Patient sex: F
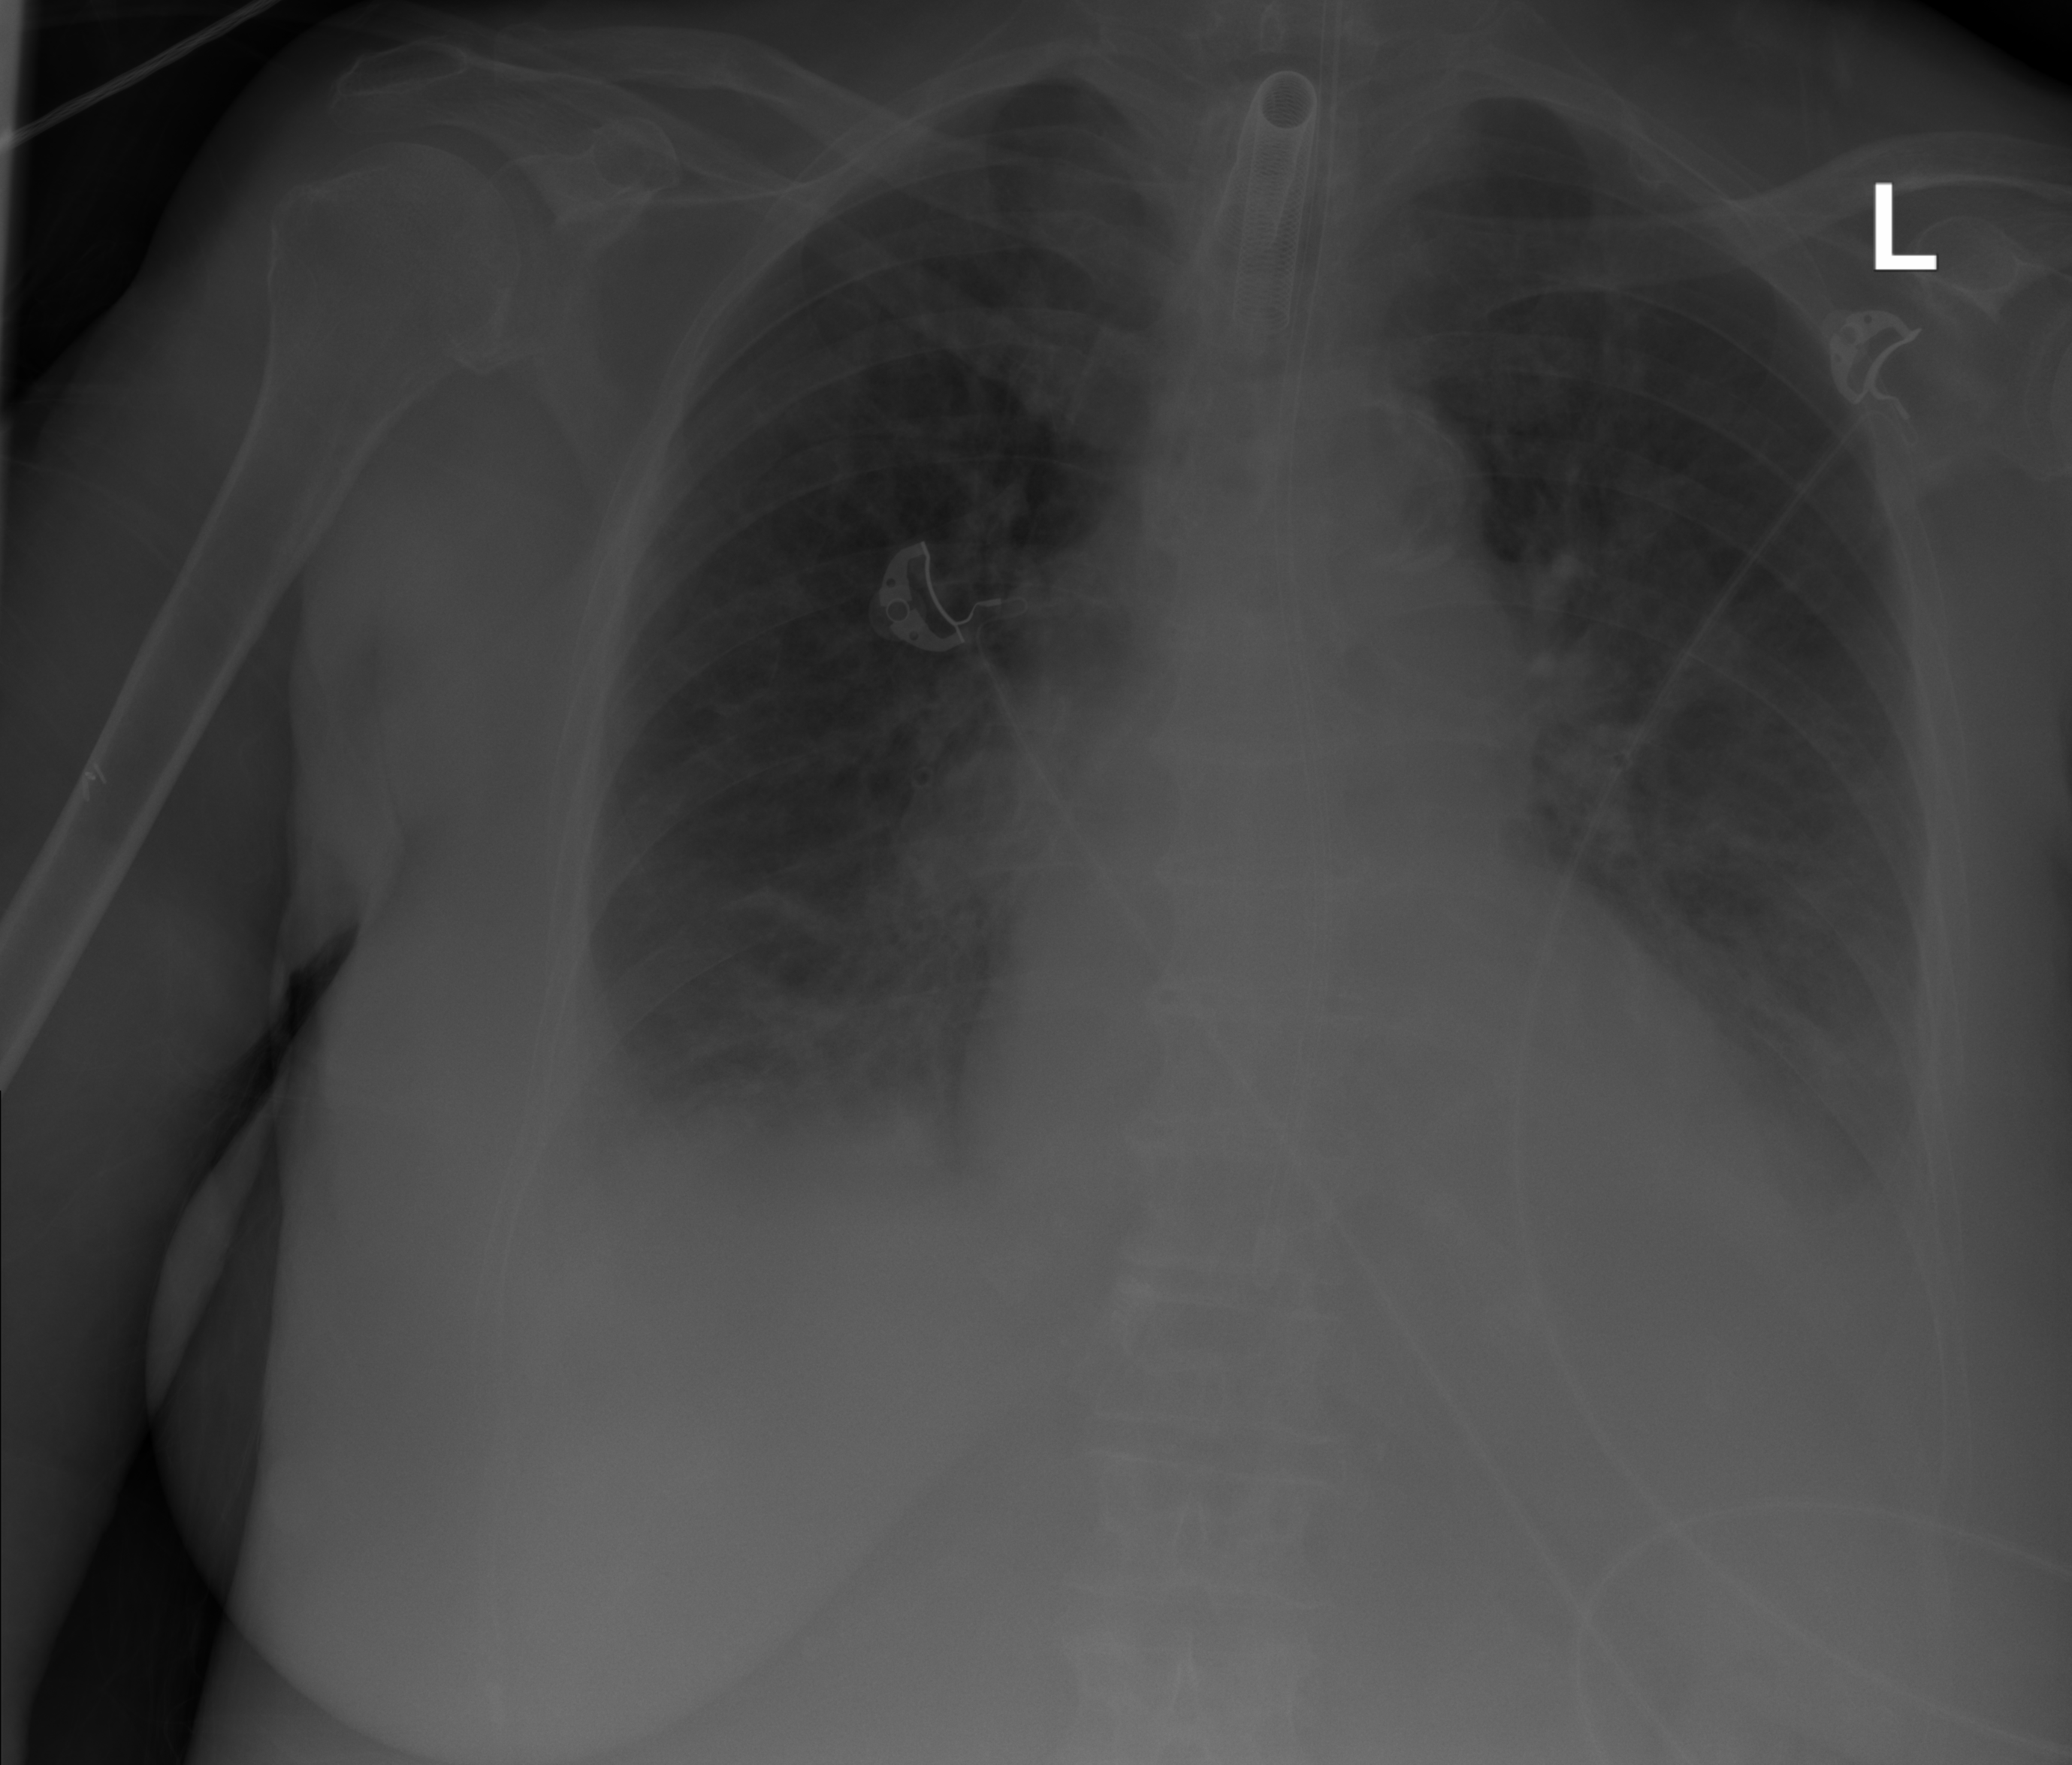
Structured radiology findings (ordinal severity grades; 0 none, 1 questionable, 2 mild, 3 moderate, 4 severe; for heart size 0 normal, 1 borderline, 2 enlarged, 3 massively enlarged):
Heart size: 2
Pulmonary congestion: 2
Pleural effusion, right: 2
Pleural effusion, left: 2
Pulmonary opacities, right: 0
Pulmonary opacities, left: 0
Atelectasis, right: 2
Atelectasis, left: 2